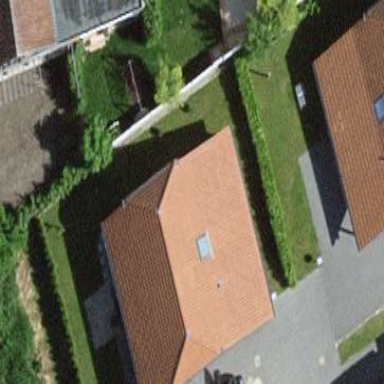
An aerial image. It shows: House with half-hipped roof shape.